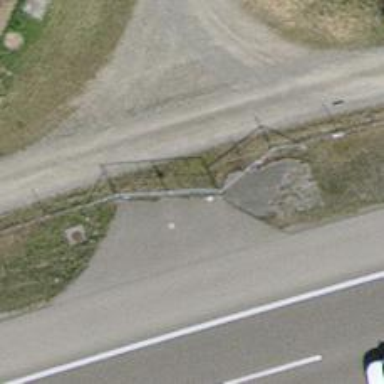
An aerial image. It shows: Gate.